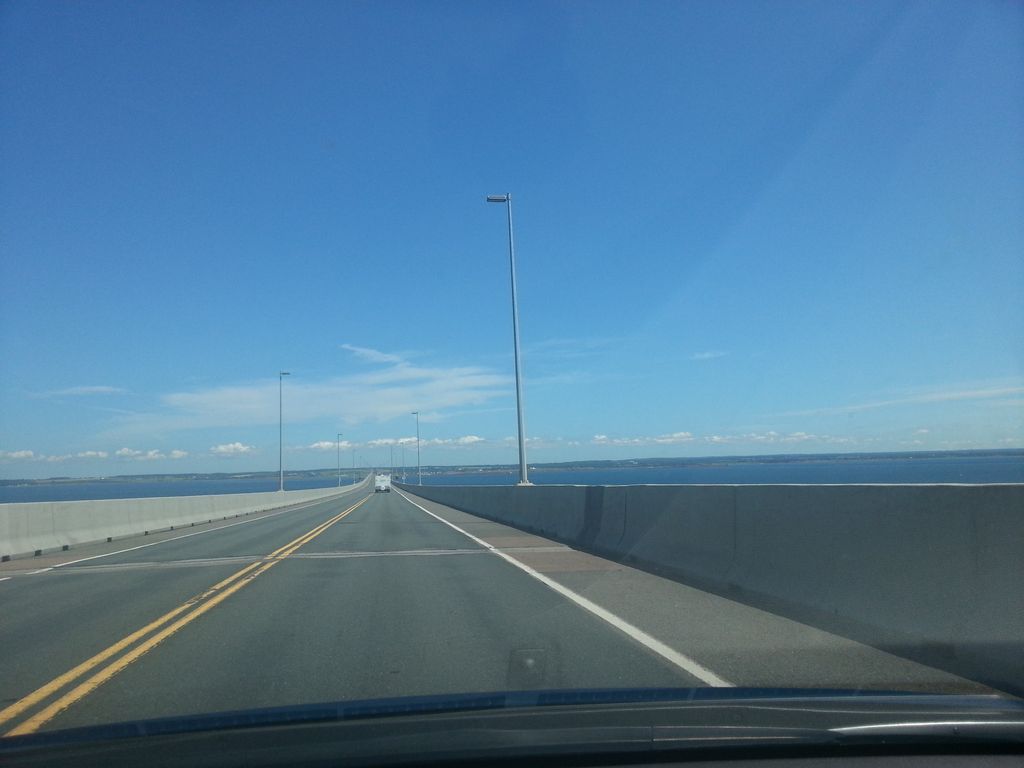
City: charlottetown